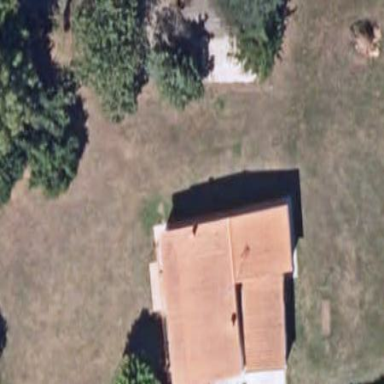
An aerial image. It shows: Simple house.